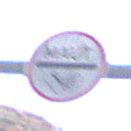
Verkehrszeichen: MautflichtigeStrecke
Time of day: MorningAfternoon
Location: Outdoor (Urban)
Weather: PartlyCloudy
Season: NotSpecified
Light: Natural